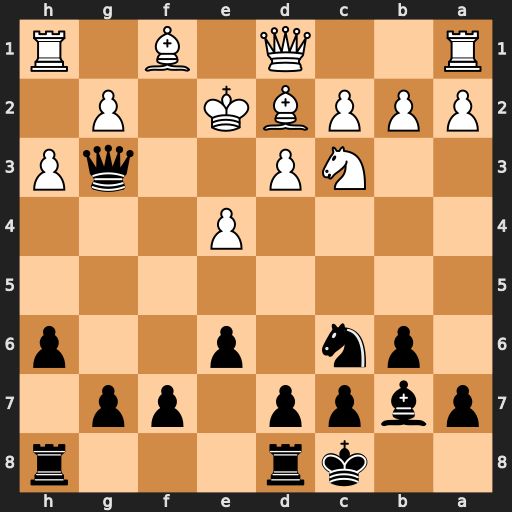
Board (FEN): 2kr3r/pbpp1pp1/1pn1p2p/8/4P3/2NP2qP/PPPBK1P1/R2Q1B1R
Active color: b
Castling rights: -
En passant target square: -
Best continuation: Nd4#